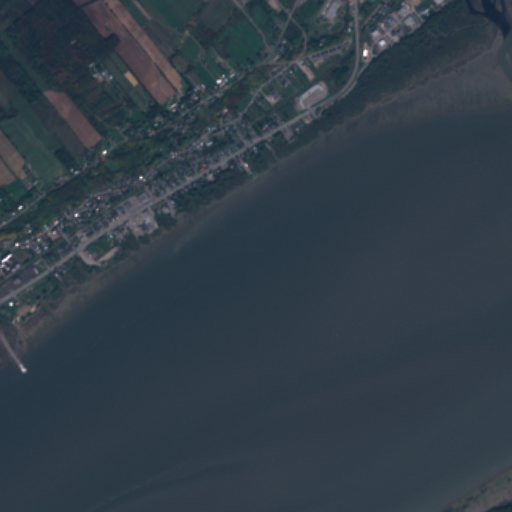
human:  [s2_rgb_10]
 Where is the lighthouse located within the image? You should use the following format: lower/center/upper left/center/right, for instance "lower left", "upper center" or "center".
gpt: The lighthouse is located in the lower left of the image.
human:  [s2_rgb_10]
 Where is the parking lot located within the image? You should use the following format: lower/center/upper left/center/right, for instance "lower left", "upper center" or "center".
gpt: The parking lot is located in the center left of the image.
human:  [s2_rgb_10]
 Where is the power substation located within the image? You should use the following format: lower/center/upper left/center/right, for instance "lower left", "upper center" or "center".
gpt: The power substation is located in the upper center of the image.
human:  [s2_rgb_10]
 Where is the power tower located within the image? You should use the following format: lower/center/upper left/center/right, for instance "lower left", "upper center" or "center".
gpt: The power tower is located in the upper of the image.
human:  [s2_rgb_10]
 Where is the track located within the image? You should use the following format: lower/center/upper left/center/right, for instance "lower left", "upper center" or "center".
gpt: The track is located in the upper right of the image.
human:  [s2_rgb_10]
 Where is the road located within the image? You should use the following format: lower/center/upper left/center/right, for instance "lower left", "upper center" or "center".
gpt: There is no road in the image.